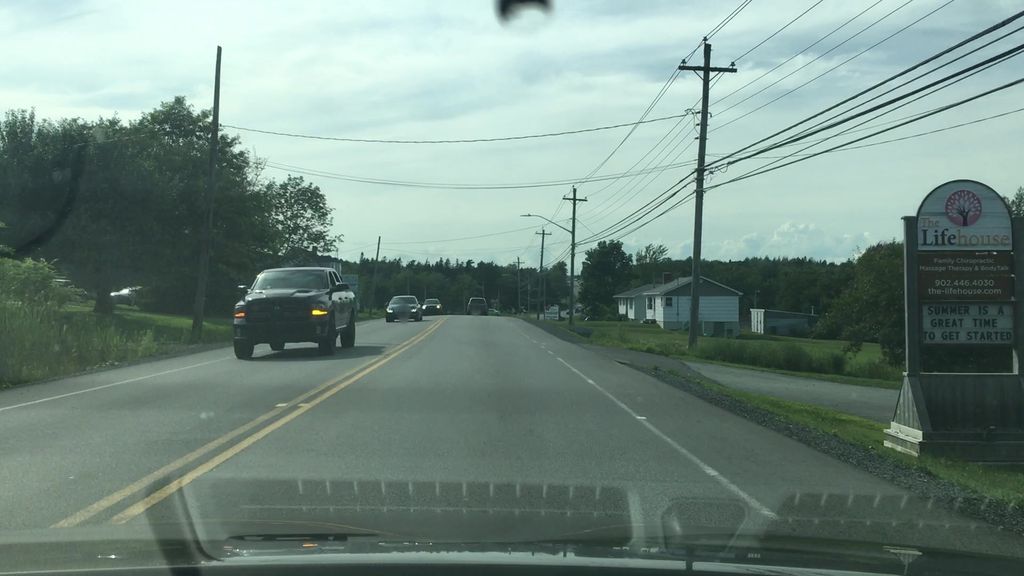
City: halifax